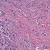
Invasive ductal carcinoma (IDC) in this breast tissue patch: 1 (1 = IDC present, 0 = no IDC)